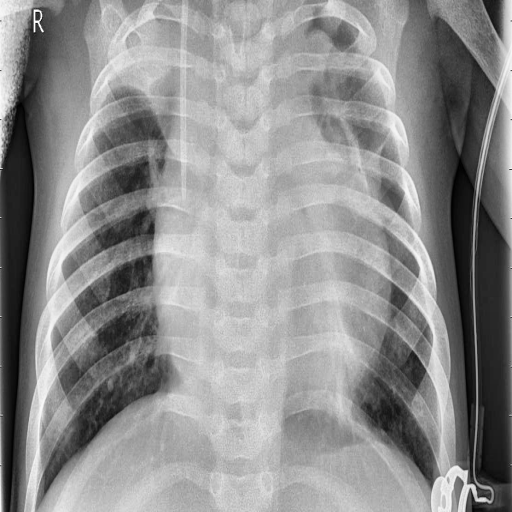
Finding: PNEUMONIA